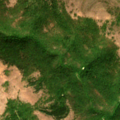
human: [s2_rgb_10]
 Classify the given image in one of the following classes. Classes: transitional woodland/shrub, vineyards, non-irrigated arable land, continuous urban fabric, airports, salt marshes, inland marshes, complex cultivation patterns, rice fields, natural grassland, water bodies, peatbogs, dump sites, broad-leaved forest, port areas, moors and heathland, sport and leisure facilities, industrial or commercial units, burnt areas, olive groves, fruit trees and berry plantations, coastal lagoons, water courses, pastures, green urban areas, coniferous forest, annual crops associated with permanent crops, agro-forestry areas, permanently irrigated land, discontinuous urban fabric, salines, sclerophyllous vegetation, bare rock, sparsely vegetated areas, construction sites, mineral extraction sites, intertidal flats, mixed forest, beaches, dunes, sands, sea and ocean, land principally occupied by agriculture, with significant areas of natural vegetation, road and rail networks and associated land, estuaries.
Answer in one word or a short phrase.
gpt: broad-leaved forest, natural grassland, transitional woodland/shrub